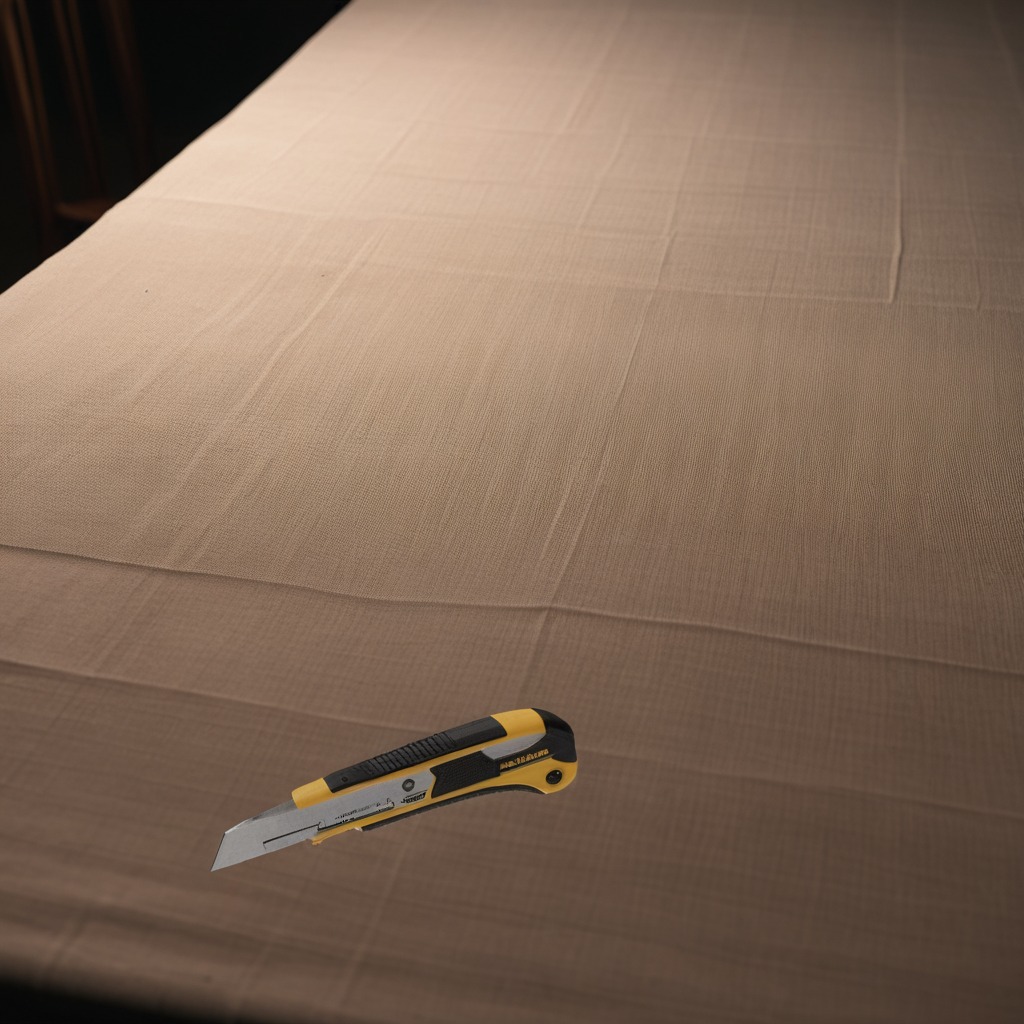
A utility knife is lying on the wooden table.